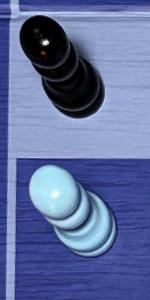
Label: Pawn_White